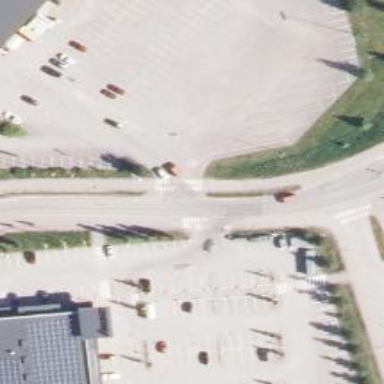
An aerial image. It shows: Marked road crossing.